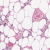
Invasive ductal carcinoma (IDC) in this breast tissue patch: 0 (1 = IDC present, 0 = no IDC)